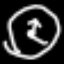
Label: clock